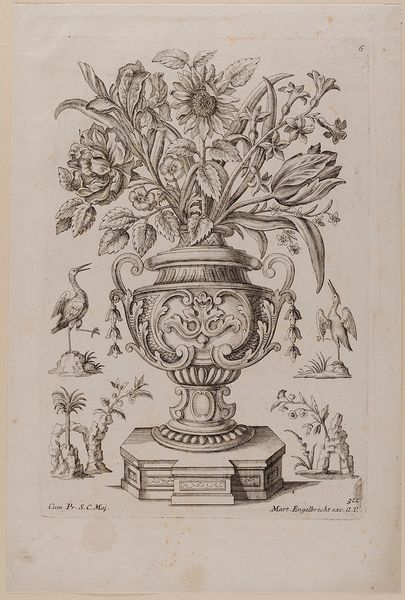
Titel: Eine Blumenvase
Künstler: Martin Engelbrecht
Standort: Hamburg
Institution: Museum für Kunst und Gewerbe Hamburg
Schlagwörter: blätter, vogel, blume, blumen, zeichnung, blüte, blüten, tiere, ornament, barock, sockel, vögel, pflanze, pflanzen, vase, topf, grafik, graphik, floral, ornamente, palme, podest, fotografie, photographie, tulpe, druckgraphik, druckgrafik, stich, reiher, gebinde, kupferstich, sonnenblume, zeichung, storch, schnittblumen, wase, tierornament, störche, straß, reproduktionen, barockzeit, barockzeitalter, druckerzeugnisse, behälter, blumenstrauß, ornamentstich, vorlageblätter